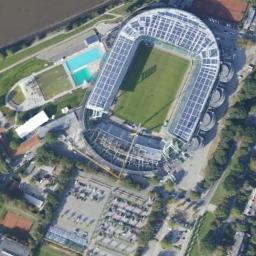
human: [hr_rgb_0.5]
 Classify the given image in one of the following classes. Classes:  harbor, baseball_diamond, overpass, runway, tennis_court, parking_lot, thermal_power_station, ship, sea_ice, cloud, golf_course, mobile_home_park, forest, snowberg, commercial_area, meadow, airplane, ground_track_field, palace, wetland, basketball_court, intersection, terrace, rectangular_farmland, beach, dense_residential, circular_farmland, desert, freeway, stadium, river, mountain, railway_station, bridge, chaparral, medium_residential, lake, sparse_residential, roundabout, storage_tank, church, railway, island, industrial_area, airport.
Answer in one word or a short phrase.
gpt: stadium